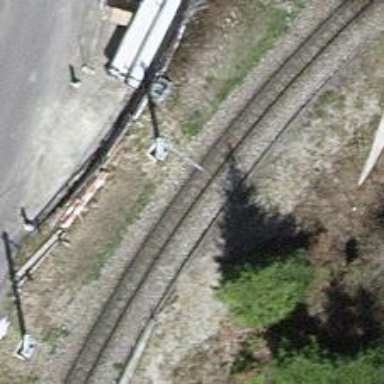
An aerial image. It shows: Narrow-gauge railway track with 1 electrified contact line.